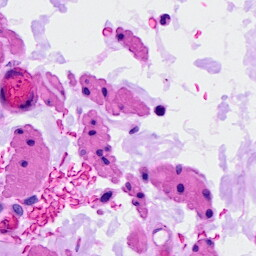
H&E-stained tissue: Ovarian